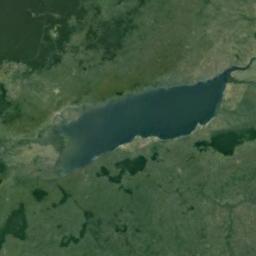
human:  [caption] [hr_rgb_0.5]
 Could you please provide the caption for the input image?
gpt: The lake in the picture is shaped like a duck .

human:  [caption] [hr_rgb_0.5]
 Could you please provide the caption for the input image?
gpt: Some lakes of different sizes lie on a flat ground covered with vegetation and the water is deep green .

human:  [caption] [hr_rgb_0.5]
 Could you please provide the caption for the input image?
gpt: There are many trees around the lake .

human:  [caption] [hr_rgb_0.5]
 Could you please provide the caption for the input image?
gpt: There is a strip of pale blue lake on the ground with green vegetation .

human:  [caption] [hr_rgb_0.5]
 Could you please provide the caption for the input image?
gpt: There are green meadows around the lakes .